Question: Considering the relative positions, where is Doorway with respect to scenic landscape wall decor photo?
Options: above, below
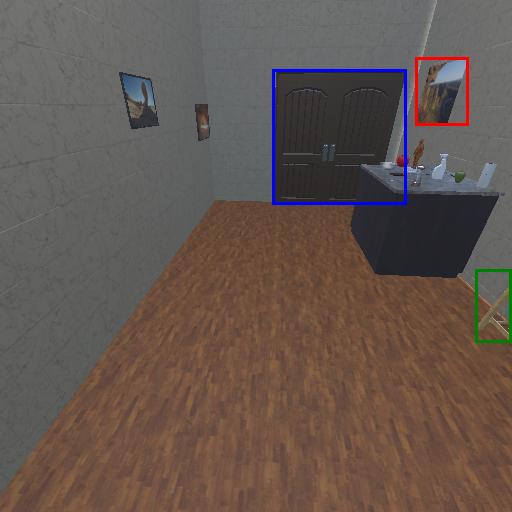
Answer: above